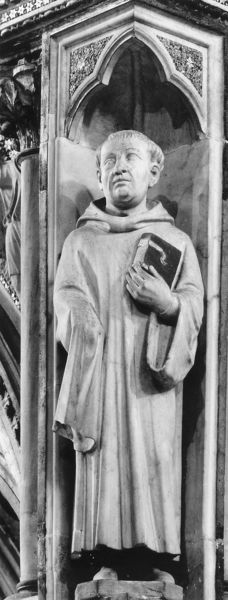
Titel: Altarziborium
Künstler: Arnolfo di Cambio
Standort: Rom, S. Paolo Fuori le Mura (EU - I - Latium)
Schlagwörter: hand, kopf, mann, finger, kleid, marmor, mund, nase, ohr, tuch, bibel, falten, gesicht, lang, sockel, stein, ärmel, kirche, auge, figur, gewand, kutte, ohren, renaissance, skulptur, statue, ecke, schuhe, stuck, plastik, nische, buch, dom, habit, altar, kathedrale, kanzel, priester, mönch, baldachin, heiliger, konsole, ornat, tonsur, geischt